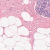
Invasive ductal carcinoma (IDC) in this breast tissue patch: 0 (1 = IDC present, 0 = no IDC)